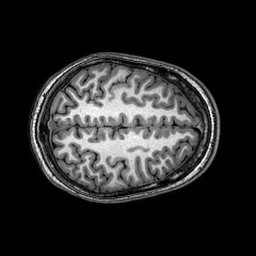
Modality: T1w
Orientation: axial
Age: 21
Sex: male